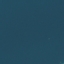
Label: SeaLake